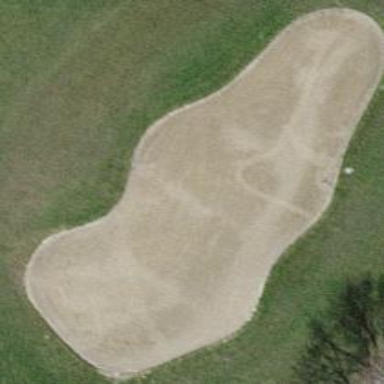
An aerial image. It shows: Bunker on golf course.